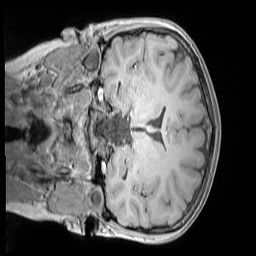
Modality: MP2RAGE
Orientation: coronal
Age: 10
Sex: female
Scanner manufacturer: siemens
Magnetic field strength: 3 T
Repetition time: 4 s
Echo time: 0.00303 s